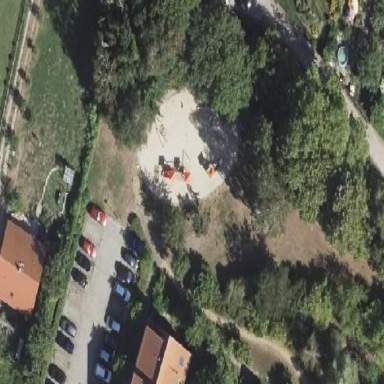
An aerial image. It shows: Playground area for leisure activities on the land.